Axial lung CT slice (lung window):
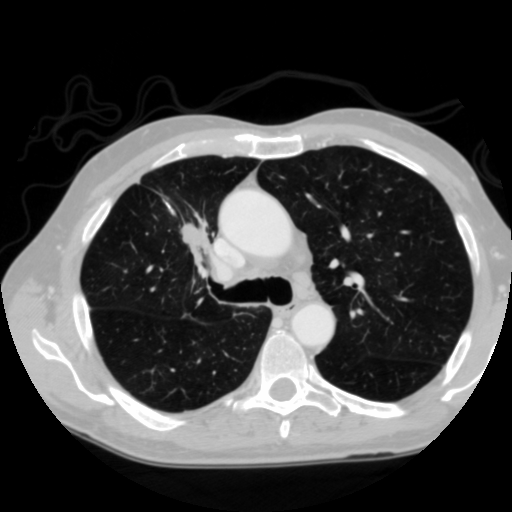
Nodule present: no